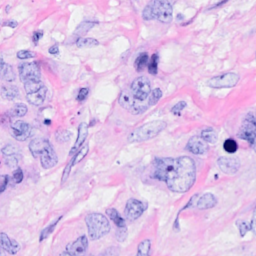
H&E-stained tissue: Breast